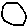
Label: circle